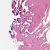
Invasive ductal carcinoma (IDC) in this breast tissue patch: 0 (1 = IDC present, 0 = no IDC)